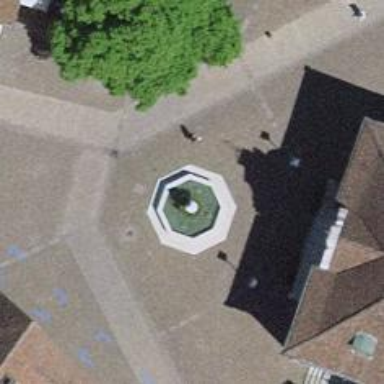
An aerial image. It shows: Beautiful fountain.